Question: I've set up a Navigation Controller before in previous versions of XCode but I'm using the latest version and trying to set it up using a Story Board. I have Tab Bar Controller which feeds two forms. The second form has a UITableview which I want to then move to another form when the user has made a selection using the Navigation Controller. I've set out how my relationship looks below.

The problem seems to be with my relationship set up. I've control clicked from the second form to the Navigation Controller and the pop up offers me a choice from 'Push, Modal or Custom'. I selected 'Push' but when I try to run the code below ir does not work.
'''
- (void)tableView:(UITableView *)tableView didSelectRowAtIndexPath:(NSIndexPath *)indexPath {
NSUInteger row = [indexPath row];
NSString *tSel = [listContents objectAtIndex:row];
ConstantRateController *detailController = [[ConstantRateController alloc] initWithNibName:@"ConstantRateController_iPhone" bundle:nil];
[self.navigationController pushViewController:detailController animated:YES]
}
'''
I've run the code through debugger and it runs without error but the next form does not show.
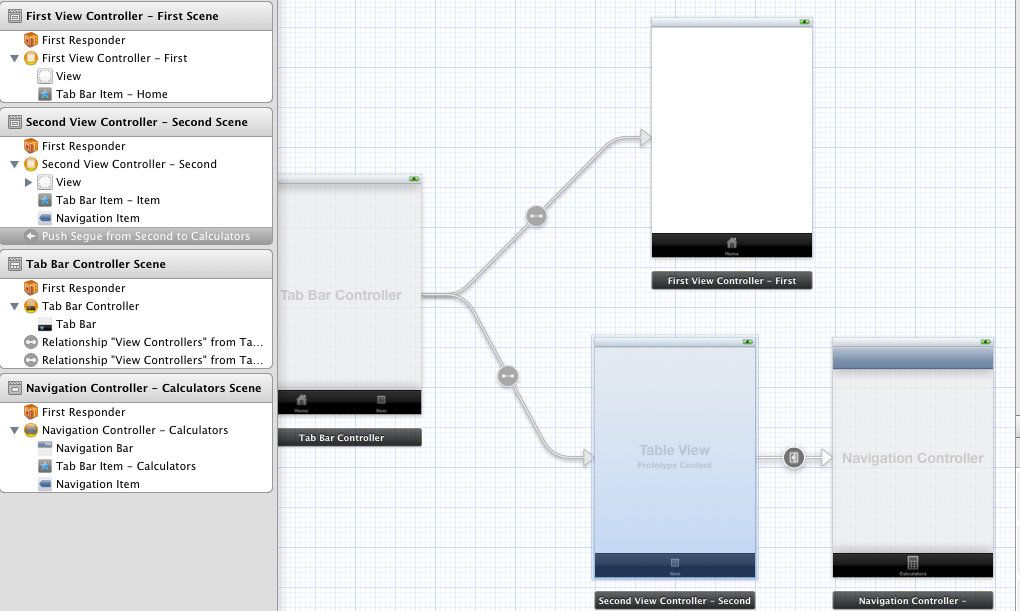
Answer: From your description, it sounds like there are three problems:
1. Push segues require that the source view controller be embedded in a navigation controller -- instead, you have the source view controller trying to segue to a navigation controller.
2. The destination view controller needs to also be in the storyboard.
3. Once you're using storyboards, you generally don't want to follow the pattern for pushing new view controllers from the pre-storyboard world (that is, creating a view controller and pushing it in tableView:didSelectRowAtIndexPath:)... doing that duplicates a bunch of the work that storyboards do for you.
Instead:
1. Put your table view controller into a navigation controller, and the navigation controller in the tab view controller. (You can do this with the Editor > Embed In menu, or by dragging them out of the library and dragging "relationship" connections between them.)
2. Put your destination view controller in the storyboard (if it isn't there already) by dragging out a view controller from the library and setting its class to your view controller class (ConstantRateController).
3. Drag a push segue from the table view cell to the destination view controller:

After all three steps, your storyboard should look like this:

Finally, in the table view controller, implement the following:
'''
- (void)prepareForSegue:(UIStoryboardSegue *)segue sender:(id)sender
{
// test segue.identifier if needed
MyViewController *viewController = segue.destinationViewController;
NSIndexPath *indexPath = [self.tableView indexPathForSelectedRow];
// set properties of viewController based on selection indexPath
}
'''
The segue creates and pushes the view controller; all you need to do is configure it so that its content reflects the table selection which caused the segue. (Note that if you have multiple segues from the table view controller, you should give each a unique identifier in IB and test it in 'prepareForSegue:sender:' to configure the appropriate destination view controller.)
---
If you need to support multiple segues out of the table view based on which cell was picked, it's a bit different. Obviously, the storyboard can't know about cells which are populated by your delegate/dataSource, so you can't set up segues from the cell... at least, not in a table.
It sounds like you might be something like a Settings view where you have a static set of cells where each should segue to another view (like some page of settings). In that case, you might want to look at another feature you get from storyboards: . If you select the table view (not the table view controller) in IB, the top of the attributes inspector lets you toggle between Dynamic Prototypes and Static Cells -- the former is what I've described above, and the latter lets you create cells and sections and edit their content entirely in IB. With static cells you can make a different segue from each... so you can make a multi-page Settings-like UI pretty much entirely in IB (of course, you'll still need code to do something when switches are flipped and whatnot).
If you need to support multiple segues out of a table, you'll need two things:
1. A different origin for the segues -- you can't have multiple segues coming out of a cell, but you can have multiple segues coming out of the (table) view controller itself.
2. Logic for choosing a segue based on the user's action. Here we're back to tableView:didSelectRowAtIndexPath:, but instead of creating the new view controller and pushing it on the navigation controller or presenting it modally, you just call performSegueWithIdentifier: on self.
There's a little more detail on such in <URL>: